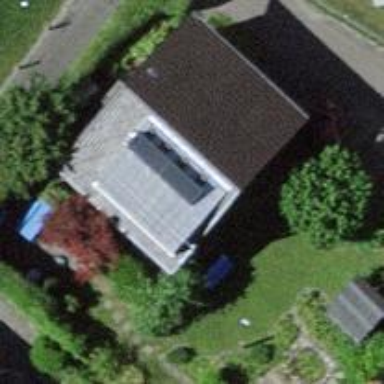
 consisting of solar photovoltaic panels."